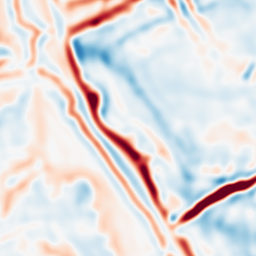
Category: multiscale
Decomposition family: log
Decomposition parameters: sigma: 5
Upsampling method: quartic
Upsampling parameters: scale: 8
Upsampling scale: 8